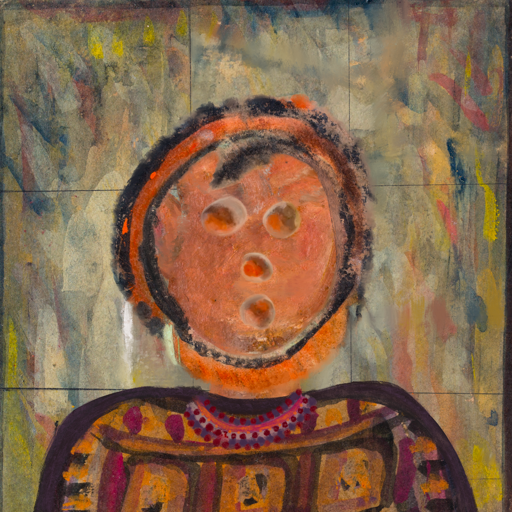
Background: GypsyMother, Head And Neck Front: Boggyland, Face Front: Rupkatha, Bust: Doll, Hair Front: Childish, Head Accessory: Blank, Second Necklace: Blank, Necklace: Roy_Bahadur, Baby: Blank